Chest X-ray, AP view. Patient: 61 years old, sex F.
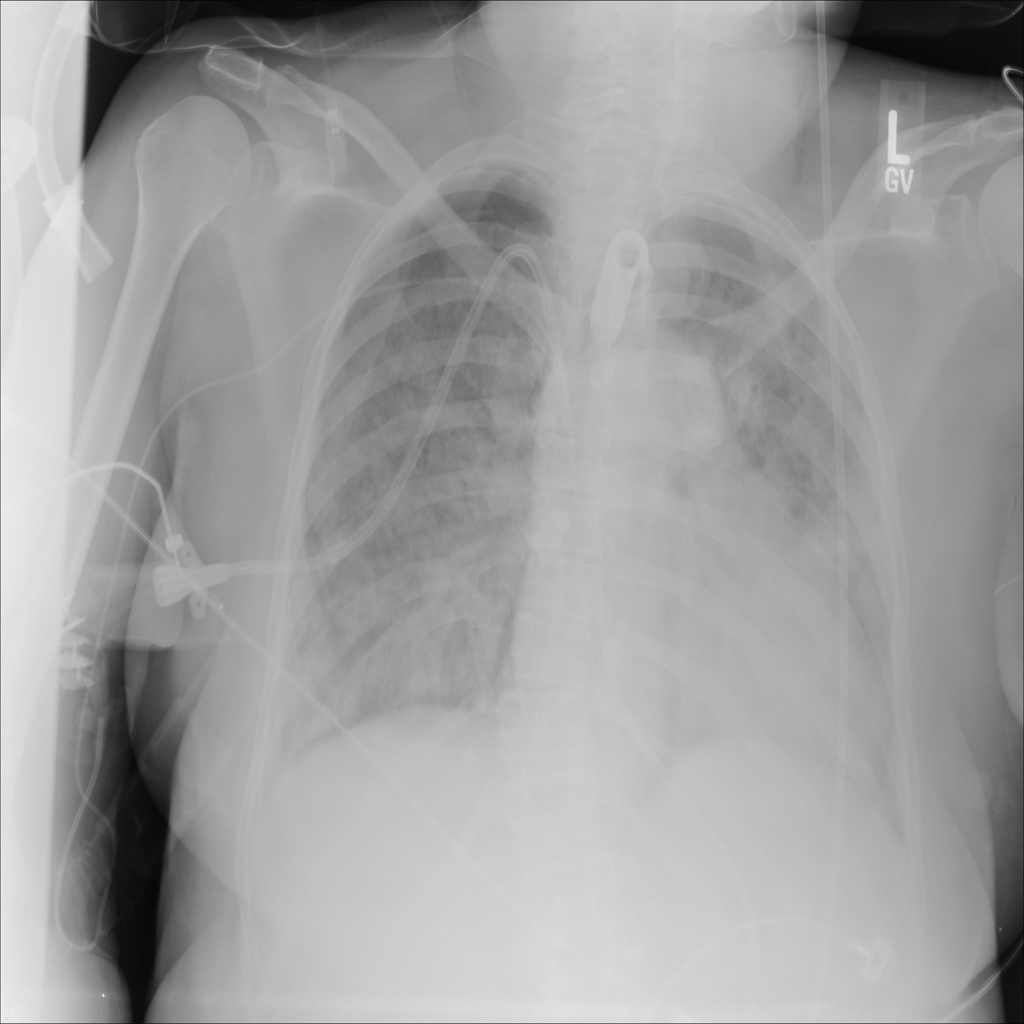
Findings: No Finding